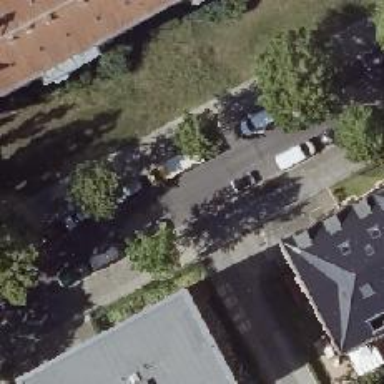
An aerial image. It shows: Residential road with asphalt surface and sidewalks on both sides. There is parallel on-street parking available on both sides of the road.